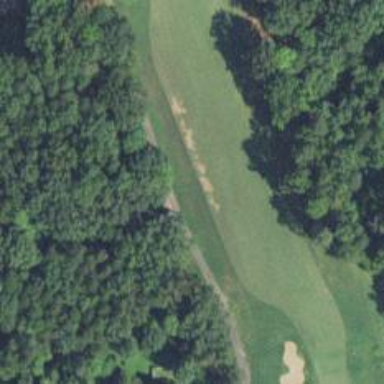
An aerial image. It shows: Path for both road and golf.